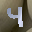
Label: 4